Question: In Powershell: How can I separate a sorted not-continuous sequence of integers by gaps greater than 10? For better clarification I set up a quick Excel sheet which explains pretty much everything:

My current awkward code
'''
$input = @(108,109,111,112,276,278,282,300,515,516,517,523,527,
552,553,554,555,556,557,558,559,561,562,563,706)
$output = @()
for($i=0; $i -lt $input.count; $i++){
if ($input[$i] -le ($input[$i+1])-10 ) {
$output += $input[$i]
}
}
$output += $input[$input.count-1]
'''
Correct example output is '112,282,300,527,563,706'
Can this be done in a simpler way? I have a feeling that I overcomplicate it.
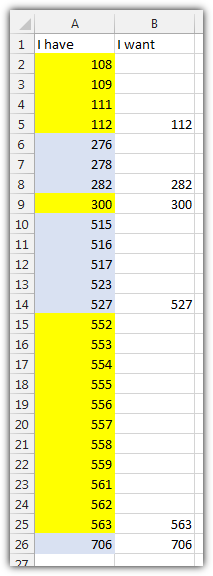
Answer: I've got this:
'''
$array = @(108,109,111,112,276,278,282,300,515,516,517,523,527,552,553,554,555,556,557,558,559,561,562,563,706)
0..($array.count -2) | foreach { @($array[$_]) -lt $array[$_ + 1] - 10 }
112
282
300
527
563
'''